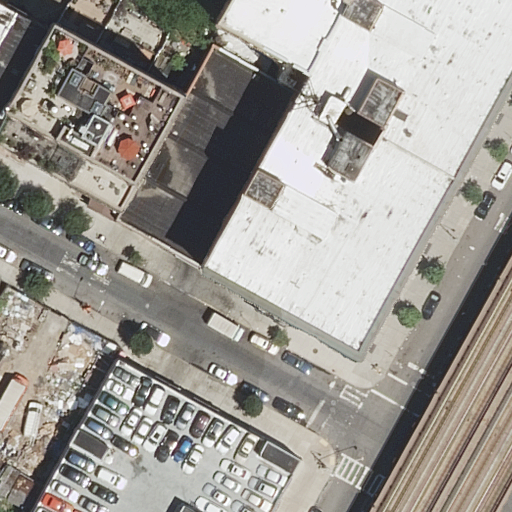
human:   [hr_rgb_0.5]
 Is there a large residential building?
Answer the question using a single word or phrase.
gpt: yes

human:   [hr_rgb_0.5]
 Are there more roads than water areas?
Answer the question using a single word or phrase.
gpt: yes

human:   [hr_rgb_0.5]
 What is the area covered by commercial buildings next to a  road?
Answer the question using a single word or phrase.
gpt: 0m2

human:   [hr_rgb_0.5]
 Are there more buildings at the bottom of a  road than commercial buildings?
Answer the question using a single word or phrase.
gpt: yes

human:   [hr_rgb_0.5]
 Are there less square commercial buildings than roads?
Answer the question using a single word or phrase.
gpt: yes

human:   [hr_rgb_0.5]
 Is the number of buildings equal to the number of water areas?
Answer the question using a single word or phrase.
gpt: no

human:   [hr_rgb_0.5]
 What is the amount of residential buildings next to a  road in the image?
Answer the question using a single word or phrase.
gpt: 7

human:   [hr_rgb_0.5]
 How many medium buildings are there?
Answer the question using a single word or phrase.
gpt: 2

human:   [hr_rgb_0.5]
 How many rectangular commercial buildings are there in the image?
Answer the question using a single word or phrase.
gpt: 0

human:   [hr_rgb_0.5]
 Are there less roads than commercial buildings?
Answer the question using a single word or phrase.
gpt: no

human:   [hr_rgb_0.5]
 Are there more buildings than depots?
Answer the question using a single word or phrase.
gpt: yes

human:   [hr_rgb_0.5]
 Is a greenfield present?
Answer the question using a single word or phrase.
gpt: no

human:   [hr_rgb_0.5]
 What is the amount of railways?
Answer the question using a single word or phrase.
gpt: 0

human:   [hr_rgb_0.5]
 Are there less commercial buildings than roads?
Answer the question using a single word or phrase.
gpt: yes

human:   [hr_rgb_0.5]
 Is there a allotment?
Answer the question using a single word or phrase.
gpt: no

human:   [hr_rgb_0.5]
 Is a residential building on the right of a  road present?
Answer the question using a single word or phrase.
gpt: yes

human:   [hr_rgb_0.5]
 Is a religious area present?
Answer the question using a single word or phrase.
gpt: no

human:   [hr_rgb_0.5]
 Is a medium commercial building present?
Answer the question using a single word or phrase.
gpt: no

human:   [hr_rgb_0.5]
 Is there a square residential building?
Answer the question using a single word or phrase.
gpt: no

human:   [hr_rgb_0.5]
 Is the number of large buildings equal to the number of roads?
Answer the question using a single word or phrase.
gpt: no

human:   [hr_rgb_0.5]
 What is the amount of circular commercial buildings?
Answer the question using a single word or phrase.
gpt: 0

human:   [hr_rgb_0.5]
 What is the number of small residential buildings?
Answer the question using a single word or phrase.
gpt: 1

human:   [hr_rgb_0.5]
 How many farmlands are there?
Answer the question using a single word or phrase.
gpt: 0

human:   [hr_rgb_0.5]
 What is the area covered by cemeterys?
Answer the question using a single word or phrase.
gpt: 0m2

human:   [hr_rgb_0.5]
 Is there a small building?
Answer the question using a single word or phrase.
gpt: yes

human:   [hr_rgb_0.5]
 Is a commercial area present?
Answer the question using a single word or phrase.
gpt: no

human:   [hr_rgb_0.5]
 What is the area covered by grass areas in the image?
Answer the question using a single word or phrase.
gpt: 0m2

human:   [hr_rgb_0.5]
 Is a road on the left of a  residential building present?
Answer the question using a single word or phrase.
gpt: no

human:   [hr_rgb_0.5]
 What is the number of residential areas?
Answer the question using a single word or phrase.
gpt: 0

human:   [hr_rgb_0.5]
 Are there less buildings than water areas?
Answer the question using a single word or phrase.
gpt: no

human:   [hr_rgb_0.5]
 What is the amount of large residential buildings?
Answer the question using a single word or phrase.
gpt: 4

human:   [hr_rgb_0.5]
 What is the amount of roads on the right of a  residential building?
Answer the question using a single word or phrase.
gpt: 1

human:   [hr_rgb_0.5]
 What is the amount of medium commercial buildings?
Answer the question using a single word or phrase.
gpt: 0

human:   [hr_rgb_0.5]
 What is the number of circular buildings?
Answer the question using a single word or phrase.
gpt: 0

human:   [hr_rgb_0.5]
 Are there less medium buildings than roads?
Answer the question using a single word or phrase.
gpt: no

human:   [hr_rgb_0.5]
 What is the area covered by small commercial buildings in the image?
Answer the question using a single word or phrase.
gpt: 0m2